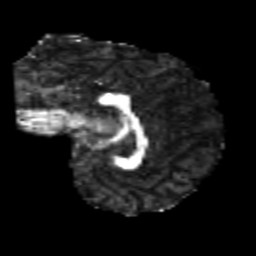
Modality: FA
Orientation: sagittal
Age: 25
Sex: female
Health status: healthy
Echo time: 0.074 s